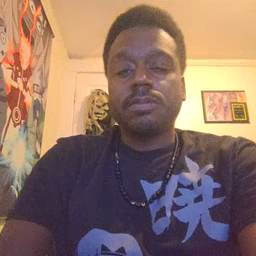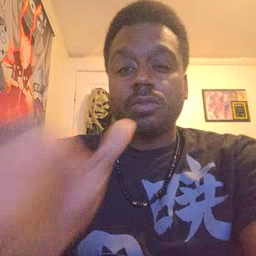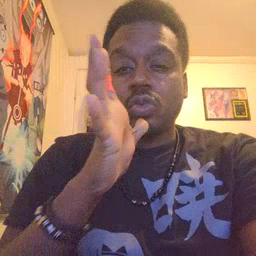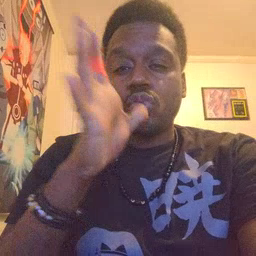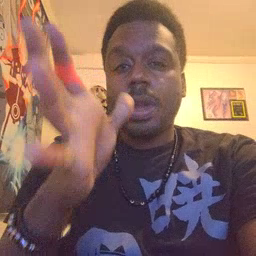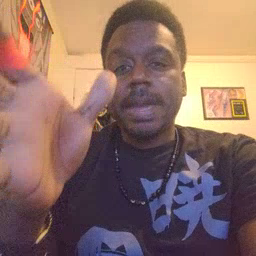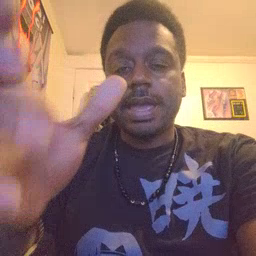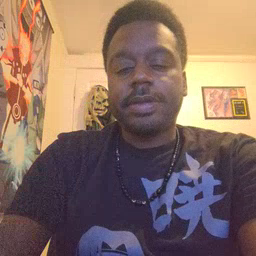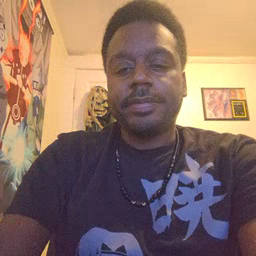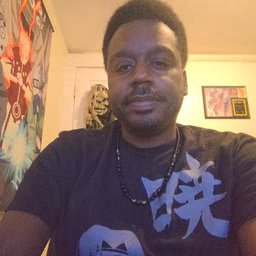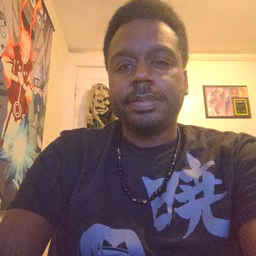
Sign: grandma